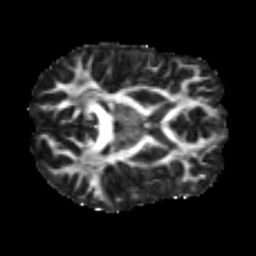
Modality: FA
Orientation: axial
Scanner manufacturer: siemens
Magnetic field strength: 3 T
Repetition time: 3.6 s
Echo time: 0.092 s